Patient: sex M, age 69
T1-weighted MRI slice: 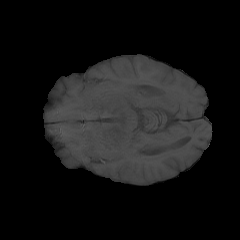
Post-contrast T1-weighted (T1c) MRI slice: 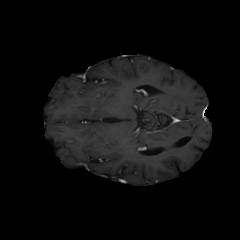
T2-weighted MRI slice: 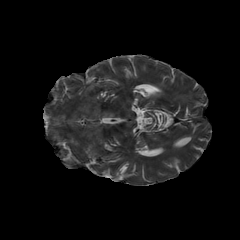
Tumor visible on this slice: no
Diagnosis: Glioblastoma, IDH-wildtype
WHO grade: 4